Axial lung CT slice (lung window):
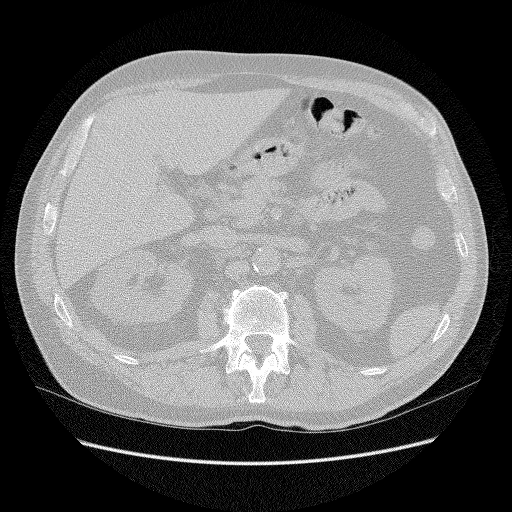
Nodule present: no